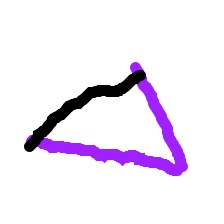
Shape: triangle